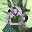
Label: 8